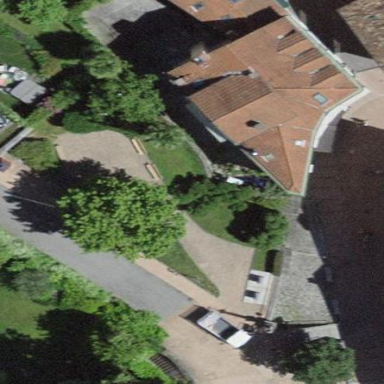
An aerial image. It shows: Park.